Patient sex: M
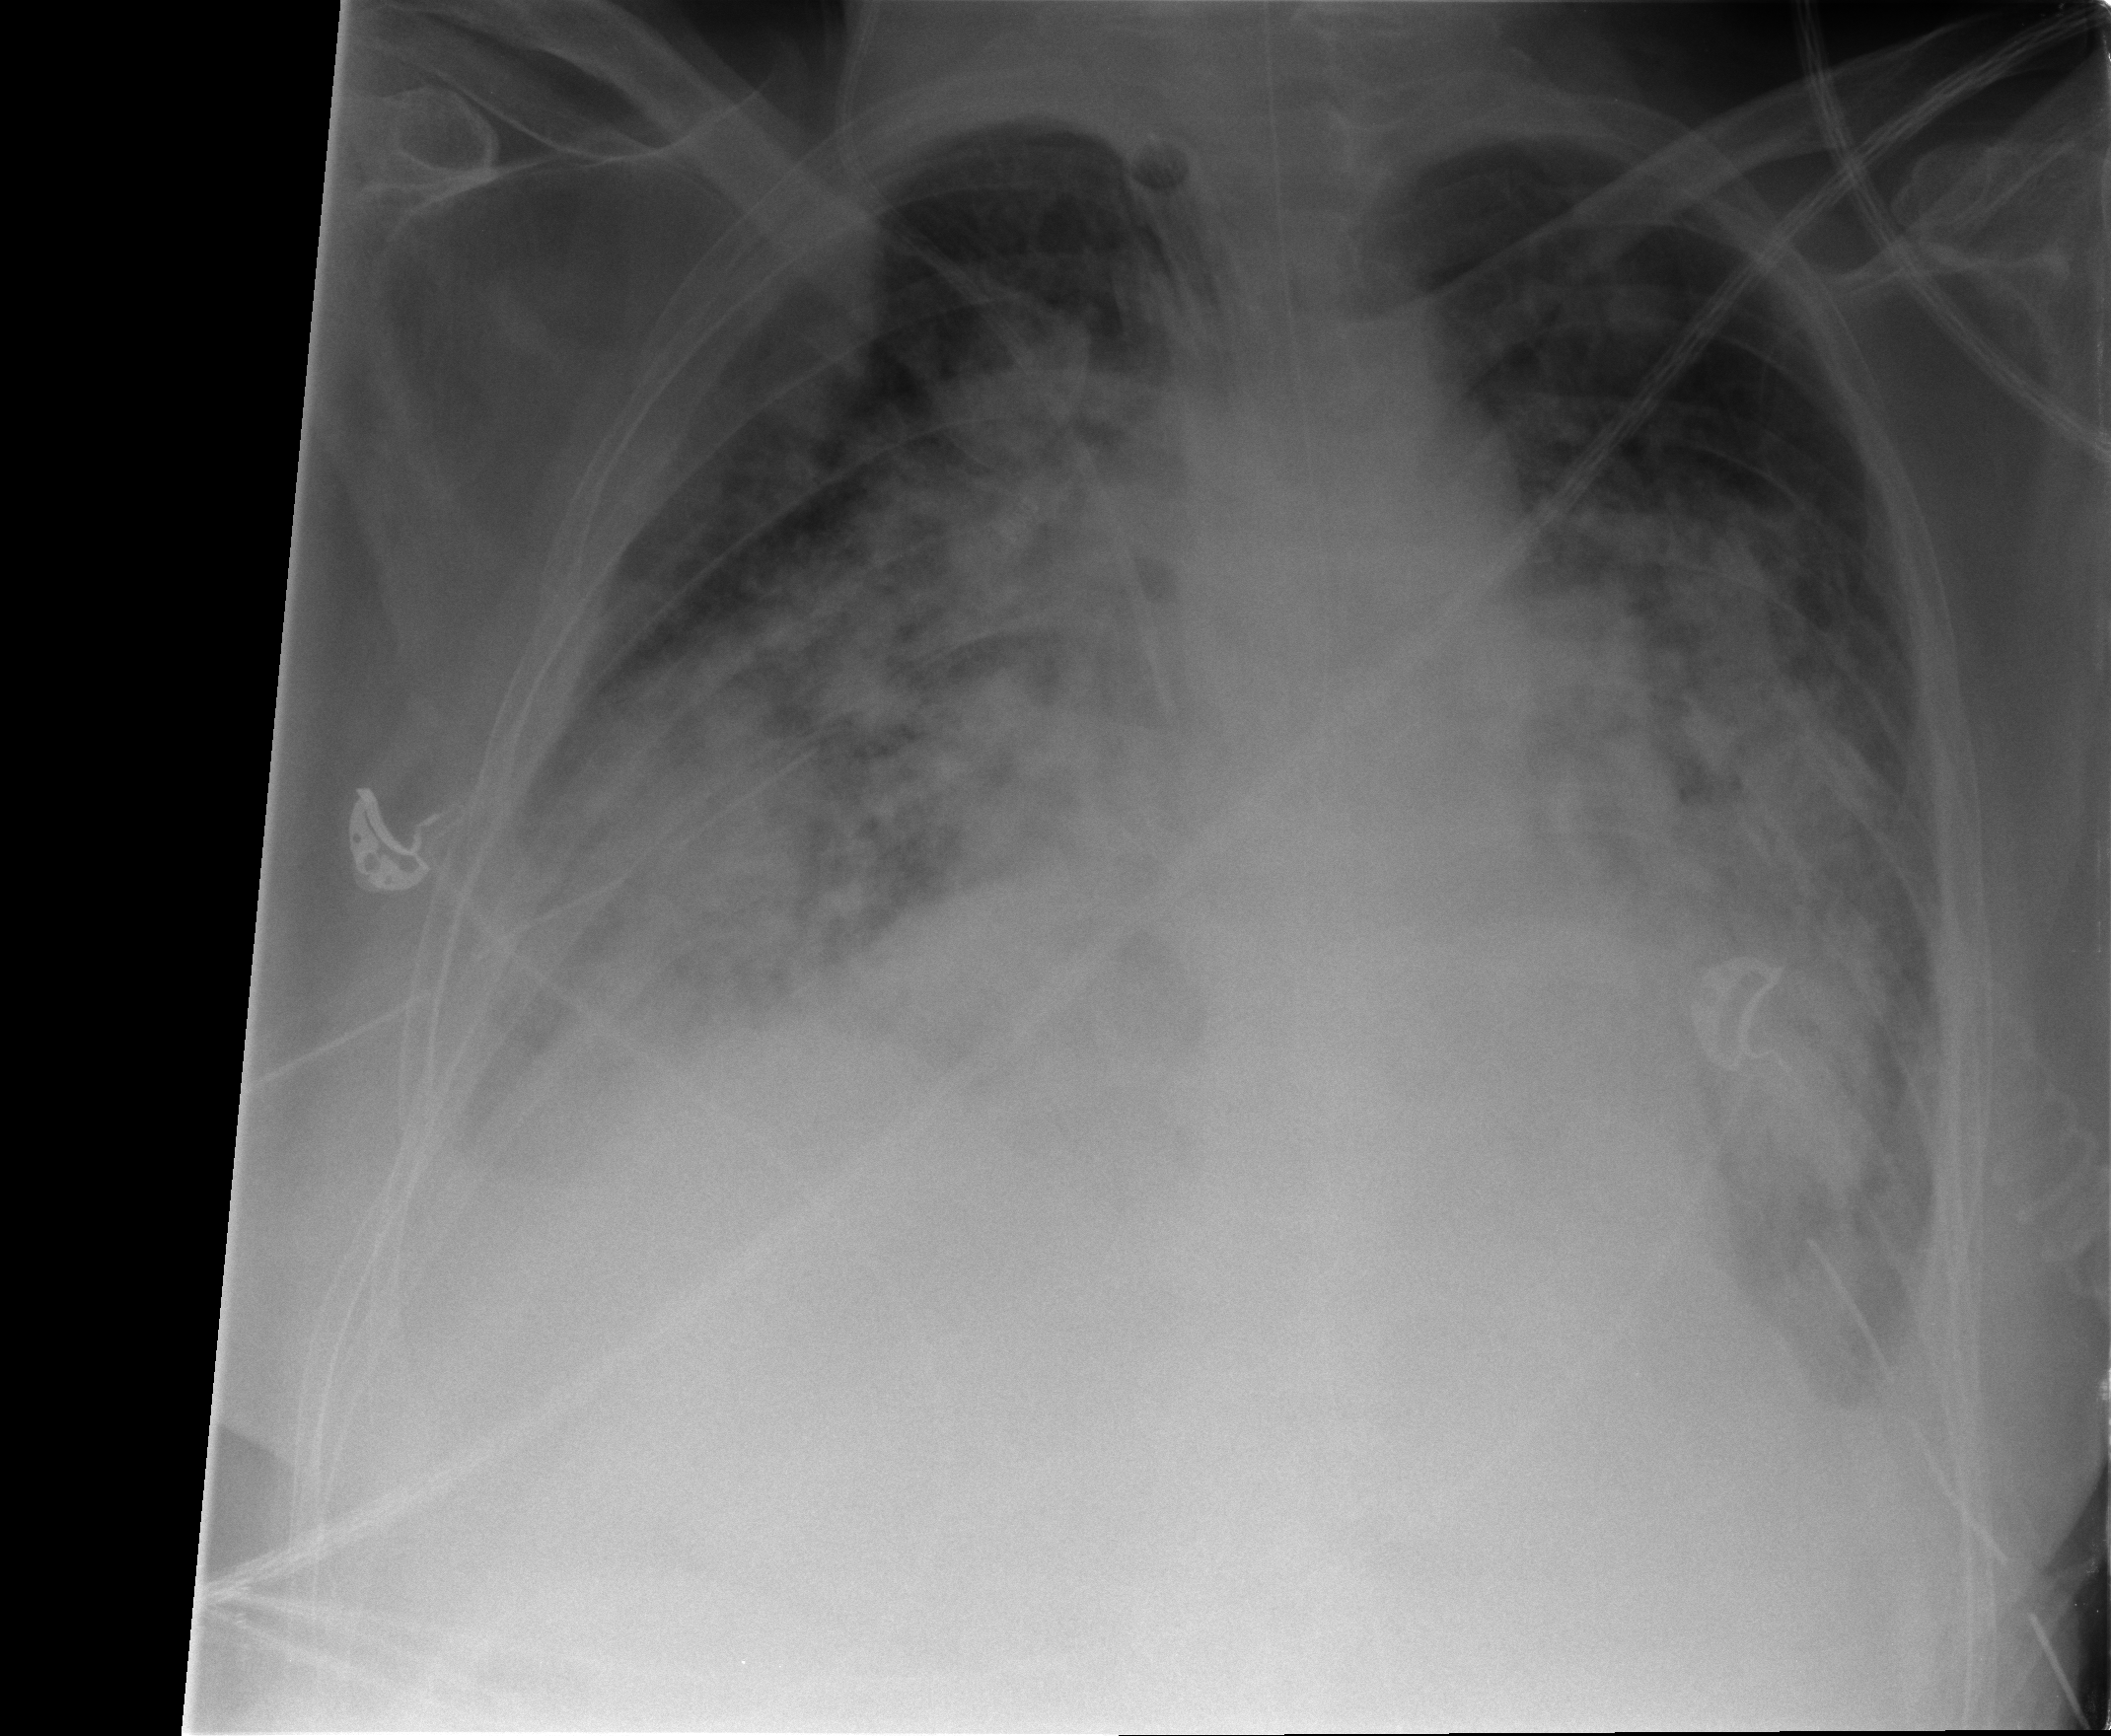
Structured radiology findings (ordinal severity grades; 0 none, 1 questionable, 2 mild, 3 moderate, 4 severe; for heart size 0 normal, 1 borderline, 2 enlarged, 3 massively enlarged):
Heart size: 1
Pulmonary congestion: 3
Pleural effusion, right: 2
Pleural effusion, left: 2
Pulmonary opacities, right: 3
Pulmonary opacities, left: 3
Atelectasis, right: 3
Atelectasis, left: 3